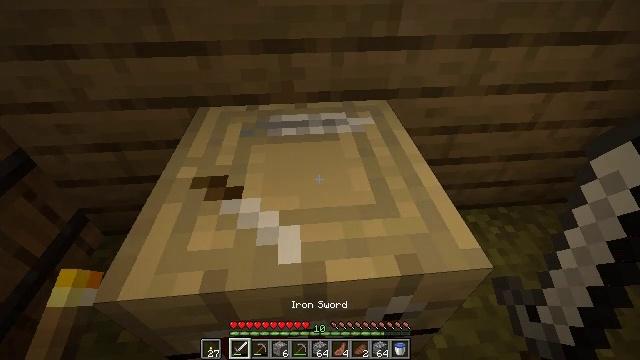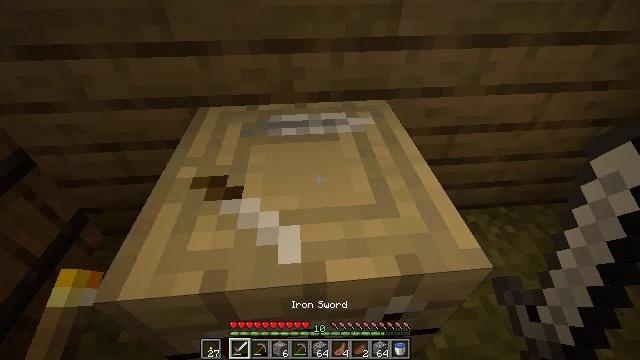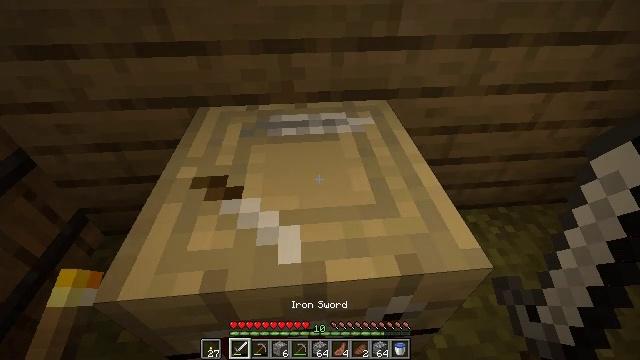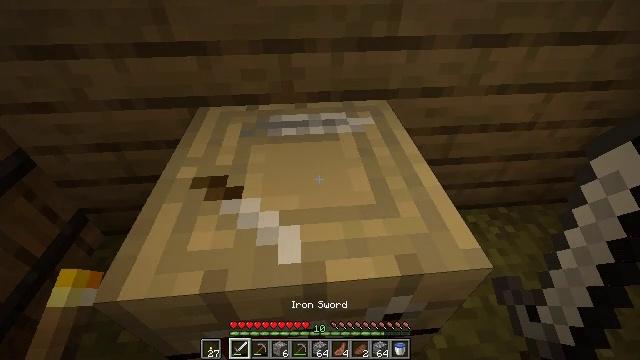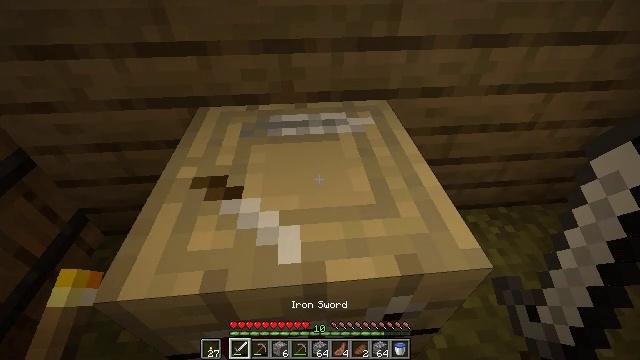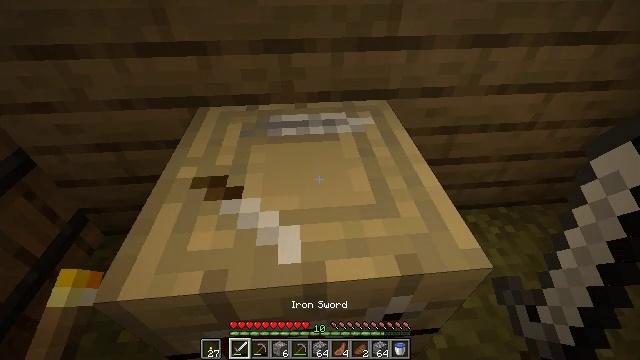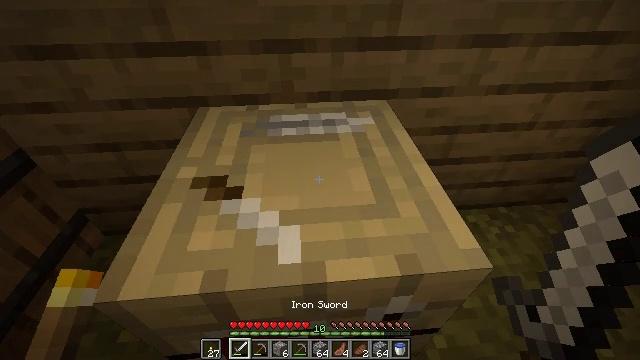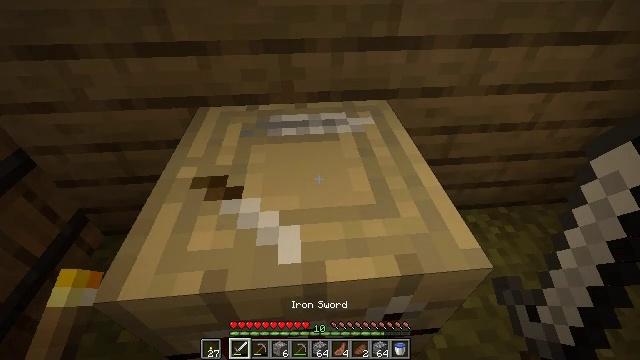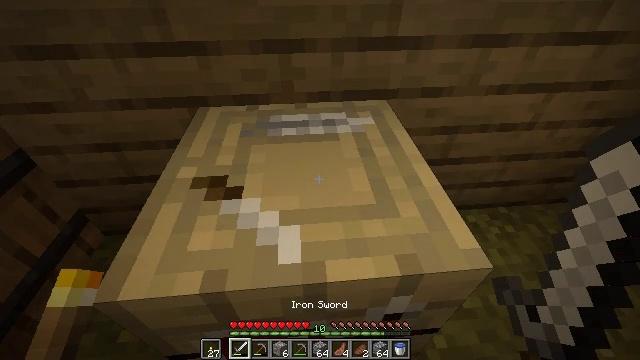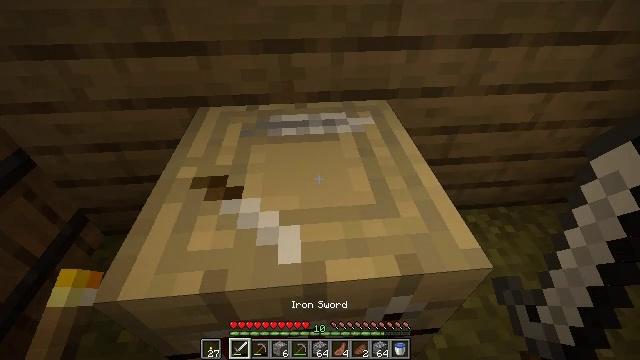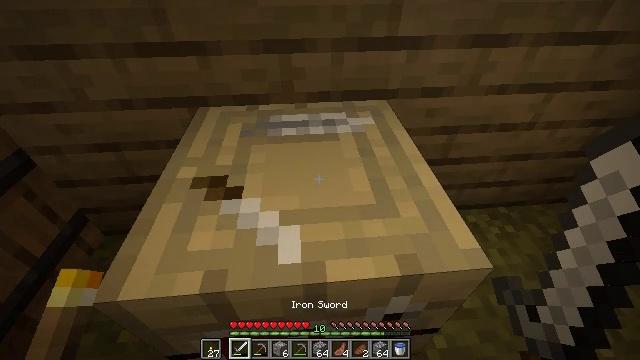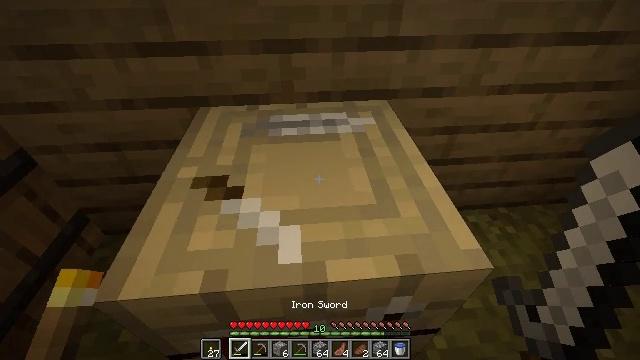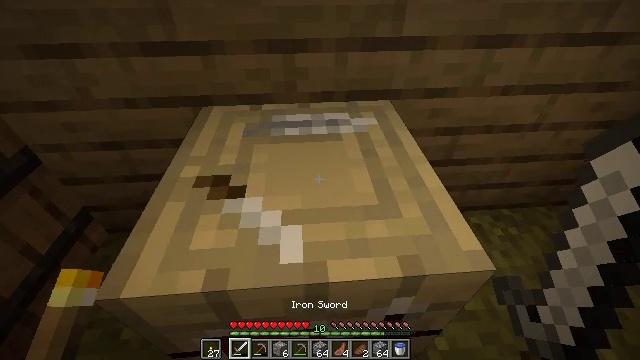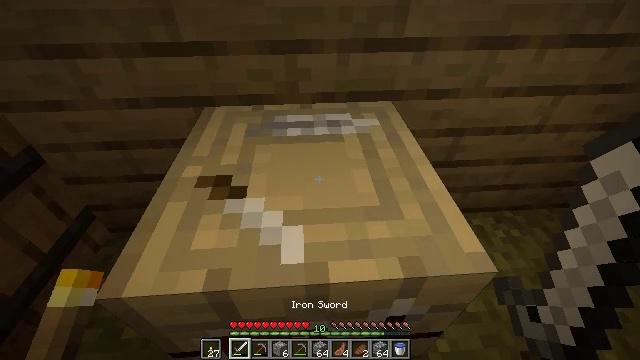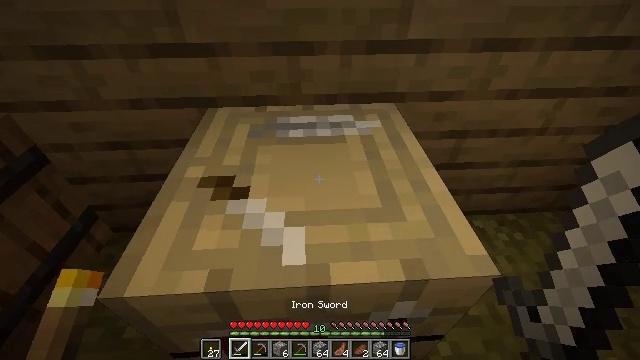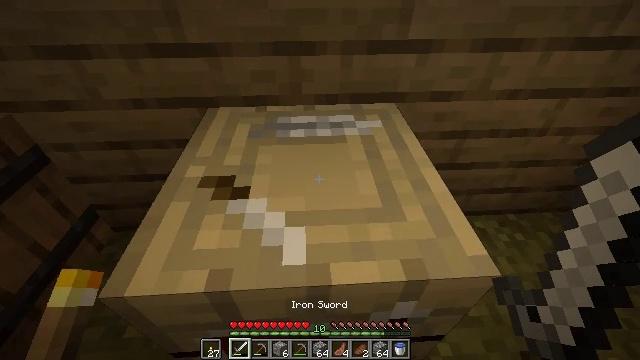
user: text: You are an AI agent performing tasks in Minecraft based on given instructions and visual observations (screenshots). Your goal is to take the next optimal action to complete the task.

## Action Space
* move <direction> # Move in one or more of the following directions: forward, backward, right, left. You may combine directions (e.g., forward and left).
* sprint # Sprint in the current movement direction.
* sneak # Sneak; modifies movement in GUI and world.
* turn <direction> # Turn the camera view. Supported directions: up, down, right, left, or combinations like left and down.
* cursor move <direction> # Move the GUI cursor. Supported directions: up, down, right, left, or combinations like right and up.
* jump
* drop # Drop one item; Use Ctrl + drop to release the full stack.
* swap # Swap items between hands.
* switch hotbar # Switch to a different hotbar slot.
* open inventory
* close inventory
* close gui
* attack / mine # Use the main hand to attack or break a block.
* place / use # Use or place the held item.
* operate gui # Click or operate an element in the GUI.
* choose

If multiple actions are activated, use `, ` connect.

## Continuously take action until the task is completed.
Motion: motion action
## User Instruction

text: Recycle the fletching table.
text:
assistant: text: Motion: no_op
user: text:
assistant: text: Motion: no_op
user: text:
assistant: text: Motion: no_op
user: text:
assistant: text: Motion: no_op
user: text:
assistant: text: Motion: no_op
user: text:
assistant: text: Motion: no_op
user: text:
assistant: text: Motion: no_op
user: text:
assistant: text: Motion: no_op
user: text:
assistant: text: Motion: no_op
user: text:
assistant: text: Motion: no_op
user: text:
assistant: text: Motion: no_op
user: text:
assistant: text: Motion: no_op
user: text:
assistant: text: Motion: no_op
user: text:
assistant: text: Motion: no_op
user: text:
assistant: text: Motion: no_op
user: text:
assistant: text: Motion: no_op
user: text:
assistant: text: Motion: no_op
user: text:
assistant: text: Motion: no_op
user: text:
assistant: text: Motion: no_op
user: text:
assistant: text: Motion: no_op
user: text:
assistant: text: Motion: no_op
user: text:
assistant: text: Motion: no_op
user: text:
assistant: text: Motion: no_op
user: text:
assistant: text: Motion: no_op
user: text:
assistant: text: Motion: no_op
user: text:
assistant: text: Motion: no_op
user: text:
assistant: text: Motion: no_op
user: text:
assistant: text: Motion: no_op
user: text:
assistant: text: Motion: no_op
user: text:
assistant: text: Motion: no_op